Aerial crown-view tile of a tropical tree (Barro Colorado Island, Panama), acquired 20250414:
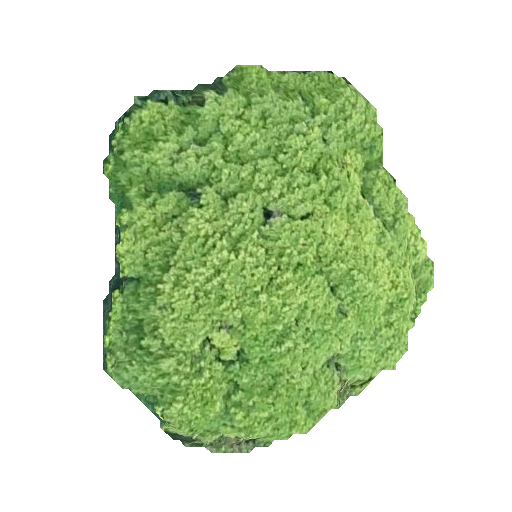
Species: Handroanthus guayacan
GBIF accepted scientific name: Handroanthus guayacan
Crown area: 145.111 m²